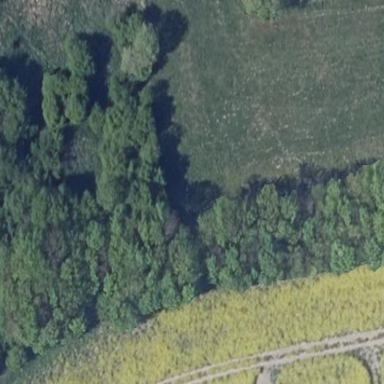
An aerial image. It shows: Scrub vegetation with broadleaved deciduous leaves.